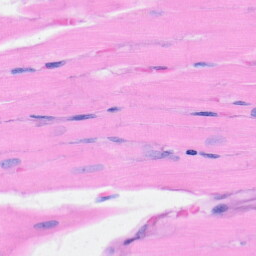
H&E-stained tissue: Heart